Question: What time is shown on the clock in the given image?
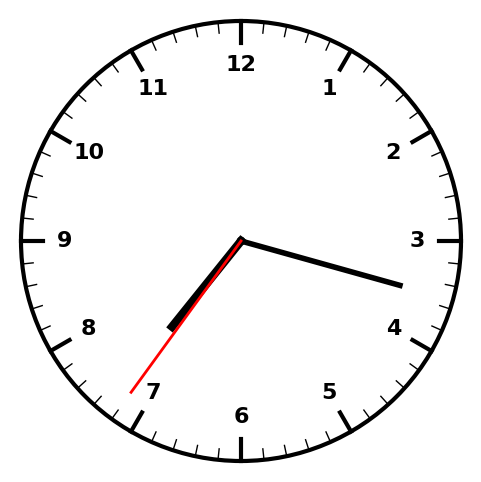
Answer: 07:17:36